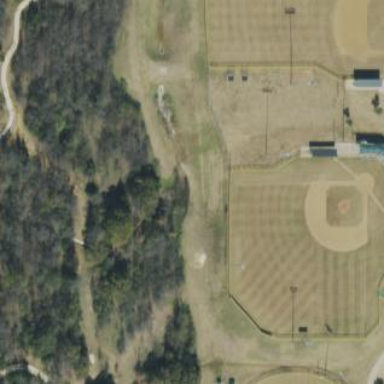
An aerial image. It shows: Baseball pitch for leisure land.